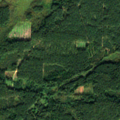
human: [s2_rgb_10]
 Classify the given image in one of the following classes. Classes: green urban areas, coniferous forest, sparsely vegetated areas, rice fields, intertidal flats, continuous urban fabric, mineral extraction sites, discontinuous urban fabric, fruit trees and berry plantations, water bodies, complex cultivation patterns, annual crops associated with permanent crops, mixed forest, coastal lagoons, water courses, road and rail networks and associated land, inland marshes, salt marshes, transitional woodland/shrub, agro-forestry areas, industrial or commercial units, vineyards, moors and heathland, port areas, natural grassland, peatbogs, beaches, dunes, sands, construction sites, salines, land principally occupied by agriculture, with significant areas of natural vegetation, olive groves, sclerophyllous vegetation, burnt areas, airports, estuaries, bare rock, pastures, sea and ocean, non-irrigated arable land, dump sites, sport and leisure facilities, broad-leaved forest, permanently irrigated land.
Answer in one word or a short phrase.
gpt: coniferous forest, mixed forest, transitional woodland/shrub